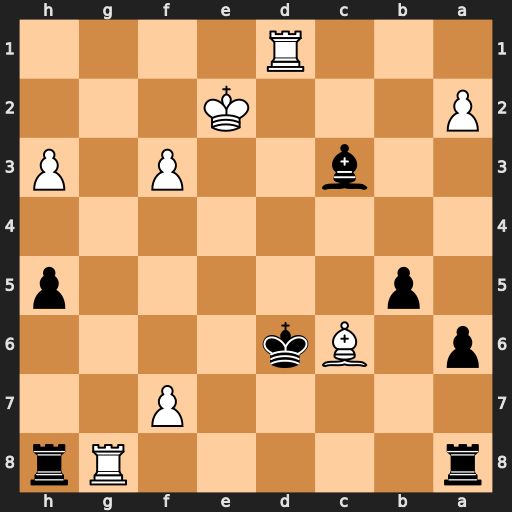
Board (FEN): r5Rr/5P2/p1Bk4/1p5p/8/2b2P1P/P3K3/3R4
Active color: b
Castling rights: -
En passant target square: -
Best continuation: Kxc6